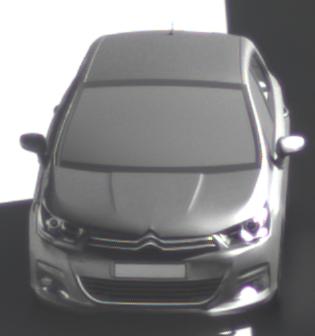
Make: Citroen
Model: C4 VTi 95
Detailed model: C4 (II)
Model produced from: 2012/08
Model produced until: 2013/06
Doors: 5
Color: gray
Road condition: dry road
Daytime: morning or afternoon
Contrast: high contrast